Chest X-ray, PA view. Patient: 42 years old, sex M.
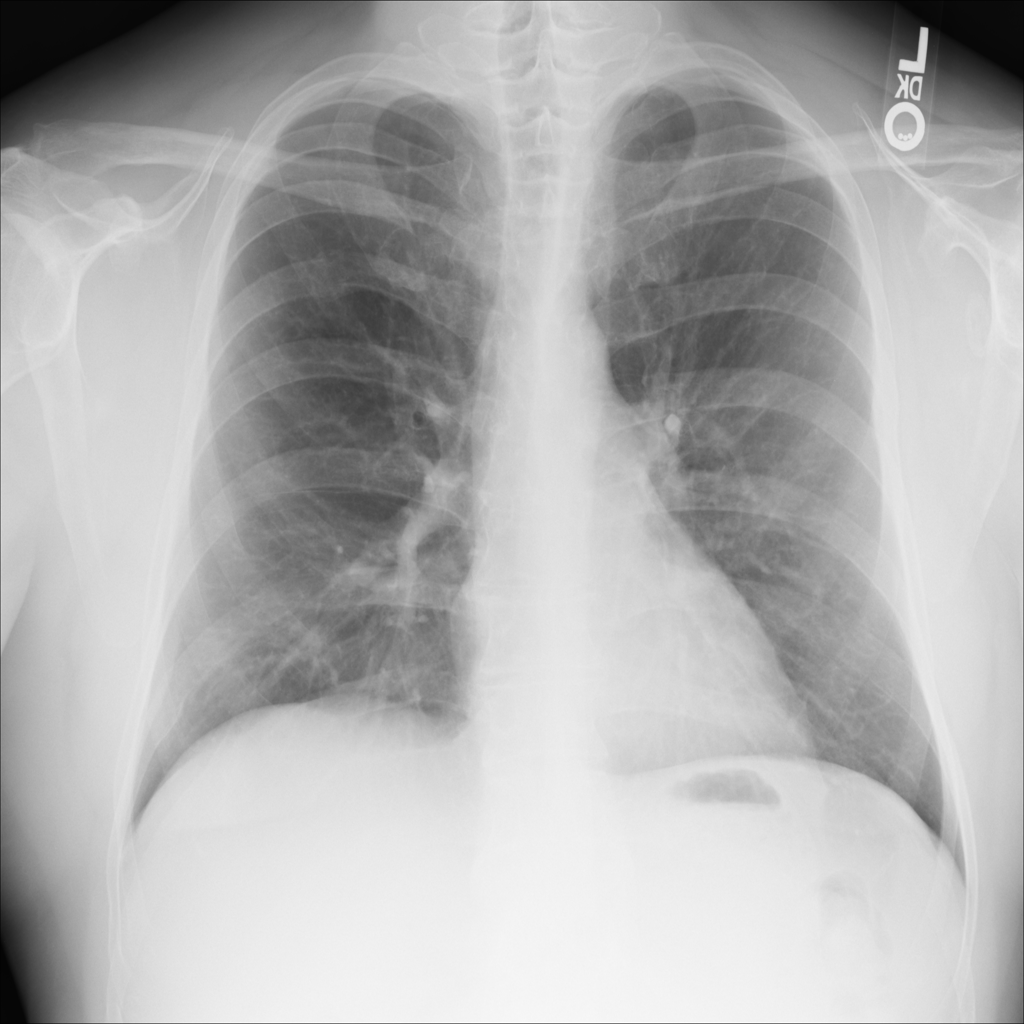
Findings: No Finding